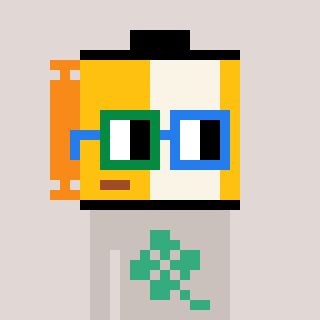
a pixel art character with square green and blue glasses, a film roll-shaped head and a foggrey-colored body on a warm background